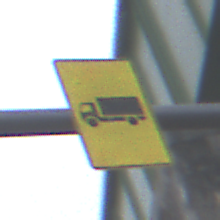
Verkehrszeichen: KFZZulaessigeGesamtmasse3Komma5TOhnePfeilsymbol
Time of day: MorningAfternoon
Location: Outdoor (Suburban)
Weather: Overcast
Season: NotSpecified
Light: Natural